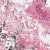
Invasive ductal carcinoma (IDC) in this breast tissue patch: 0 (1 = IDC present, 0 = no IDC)